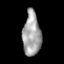
Tissue: prostate
Cell type: T cells
Senescence score: 0.7666
Nuclear area (px): 775
Mean DAPI intensity: 163.648